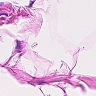
Metastatic tissue present: no